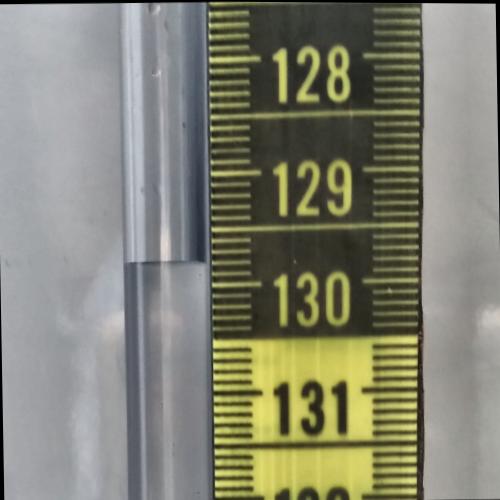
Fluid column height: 129.8 cm